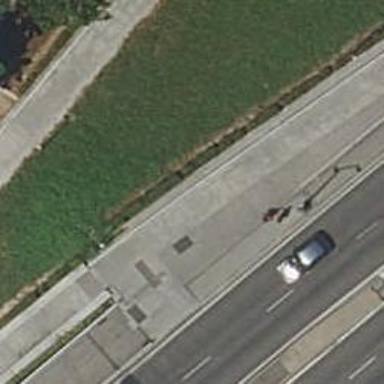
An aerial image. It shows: Footway made of paving stones.